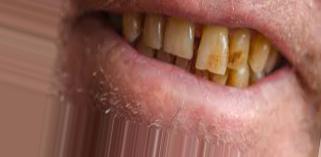
Condition: Tooth Discoloration